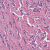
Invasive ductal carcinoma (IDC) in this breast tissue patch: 1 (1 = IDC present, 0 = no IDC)